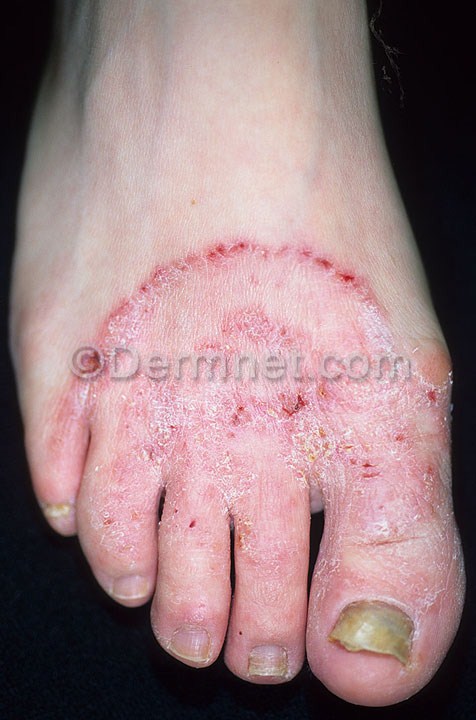
Disease: Tinea Ringworm Candidiasis and other Fungal Infections